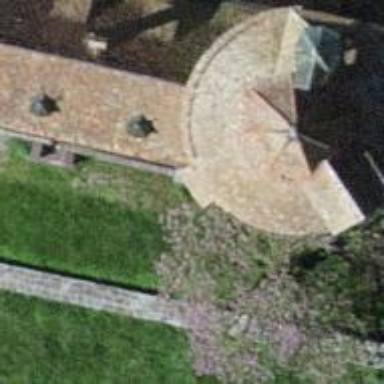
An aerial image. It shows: Building with conical roof.